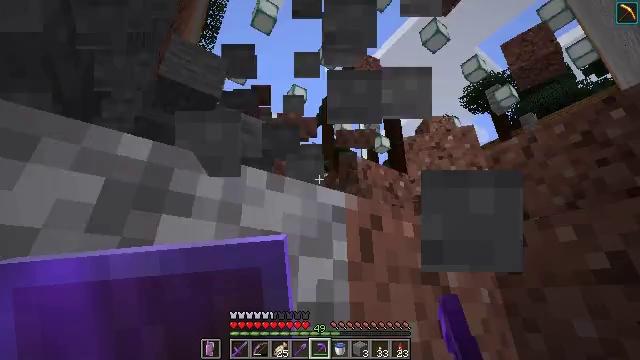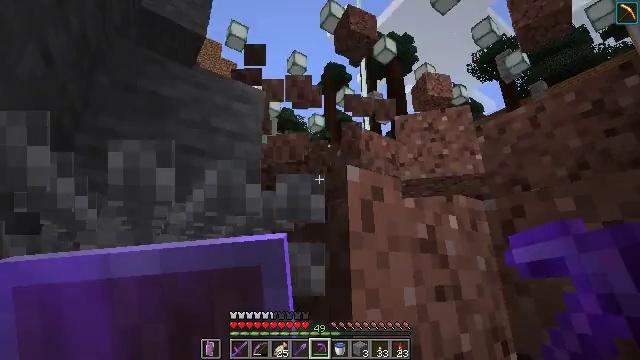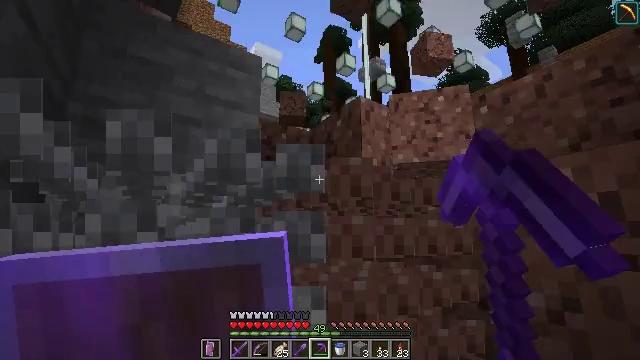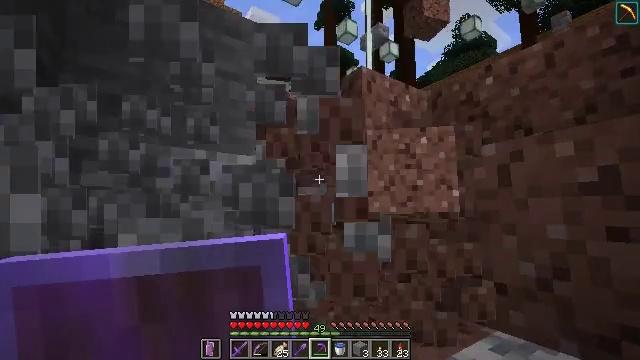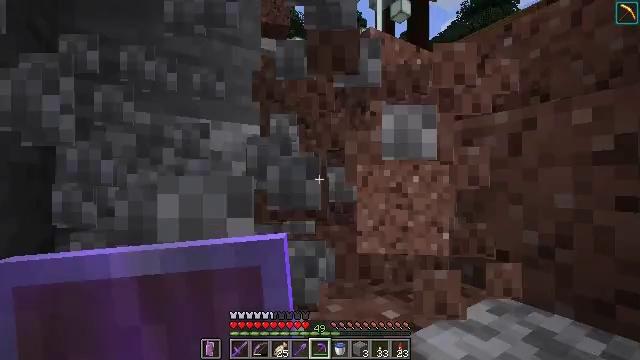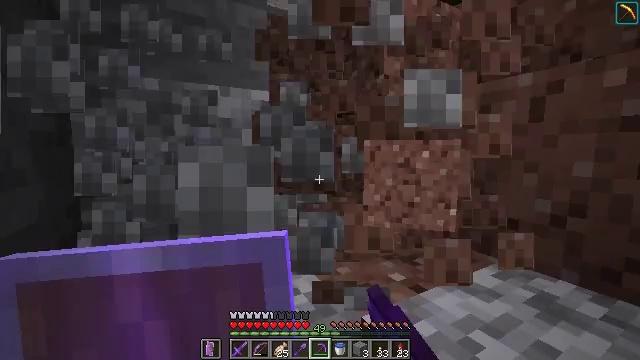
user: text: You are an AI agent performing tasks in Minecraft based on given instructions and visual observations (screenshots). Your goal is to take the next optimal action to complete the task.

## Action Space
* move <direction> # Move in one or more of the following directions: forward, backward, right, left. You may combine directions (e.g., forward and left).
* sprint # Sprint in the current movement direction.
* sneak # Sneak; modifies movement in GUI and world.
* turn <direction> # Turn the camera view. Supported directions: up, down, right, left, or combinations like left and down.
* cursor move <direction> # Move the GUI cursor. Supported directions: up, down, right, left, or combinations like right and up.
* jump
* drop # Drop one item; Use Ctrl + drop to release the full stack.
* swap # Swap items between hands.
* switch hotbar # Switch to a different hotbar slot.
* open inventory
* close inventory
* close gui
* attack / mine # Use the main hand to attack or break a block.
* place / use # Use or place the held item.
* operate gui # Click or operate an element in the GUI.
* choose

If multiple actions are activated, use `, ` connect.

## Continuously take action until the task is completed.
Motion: motion action
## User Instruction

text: Mine the diorite underground.
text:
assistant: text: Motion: turn down, attack / mine
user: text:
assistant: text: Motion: turn down, attack / mine
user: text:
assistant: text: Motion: turn down, attack / mine
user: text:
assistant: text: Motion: turn left and down, attack / mine
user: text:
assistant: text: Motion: turn left and down, attack / mine
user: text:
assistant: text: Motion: attack / mine